Question: I have a csv file with data every ~minute over 2 years, and am wanting to run code to calculate 24-hour averages. Ideally I'd like the code to iterate over the data, calculate averages and standard deviations, and R^2 between dataA and dataB, for every 24hr period and then output this new data into a new csv file (with datestamp and calculated data for each 24hr period).

The data has an unusual timestamp which I think might be tripping me up slightly. I've been trying different For Loops to iterate over the data, but I'm not sure how to specify that I want the averages,etc for each 24hr period.
This is the code I have so far, but I'm not sure how to complete the For Loop to achieve what I'm wanting. If anyone can help that would be great!
'''
import math
import pandas as pd
import os
import numpy as np
from datetime import timedelta, date
# read the file in csv
data = pd.read_csv("Jacaranda_data_HST.csv")
# Extract the data columns from the csv
data_date = data.iloc[:,1]
dataA = data.iloc[:,2]
dataB = data.iloc[:,3]
# set the start and end dates of the data
start_date = data_date.iloc[0]
end_date = data_date.iloc[-1:]
# for loop to run over every 24 hours of data
day_count = (end_date - start_date).days + 1
for single_date in [d for d in (start_date + timedelta(n) for n in
range(day_count)) if d <= end_date]:
print np.mean(dataA), np.mean(dataB), np.std(dataA), np.std(dataB)
# output new csv file - **unsure how to call the data**
csvfile = "Jacaranda_new.csv"
outdf = pd.DataFrame()
#outdf['dataA_mean'] = ??
#outdf['dataB_mean'] = ??
#outdf['dataA_stdev'] = ??
#outdf['dataB_stdev'] = ??
outdf.to_csv(csvfile, index=False)
'''
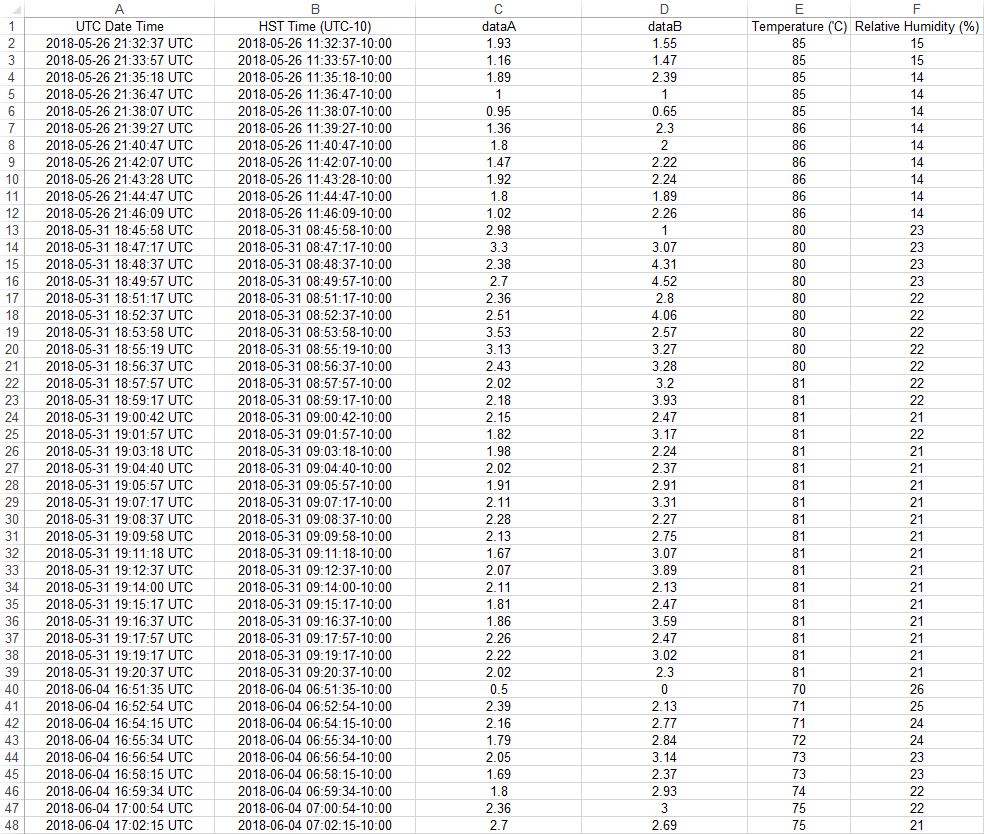
Answer: A simplified aproach could be to group by calendar day in a 'dict'. I don't have much experience with 'pandas' time management in DataFrames, so this could be an alternative.
You could create a 'dict' where the keys are the dates of the data (without the time part), so you can later calculate the mean of all the data points that are under each key.
'''
data_date = data.iloc[:,1]
data_a = data.iloc[:,2]
data_b = data.iloc[:,3]
import collections
dd_a = collections.defaultdict(list)
dd_b = collections.defaultdict(list)
for date_str, data_point_a, data_point_b in zip(data_date, data_a, data_b):
# we split the string by the first space, so we get only the date part
date_part, _ = date_str.split(' ', maxsplit=1)
dd_a[date_part].append(data_point_a)
dd_b[date_part].append(data_point_b)
'''
Now you can calculate the averages:
'''
for date, v_list in dd_a.items():
if len(v_list) > 0:
print(date, 'mean:', sum(v_list) / len(v_list))
for date, v_list in dd_b.items():
if len(v_list) > 0:
print(date, 'mean:', sum(v_list) / len(v_list))
'''